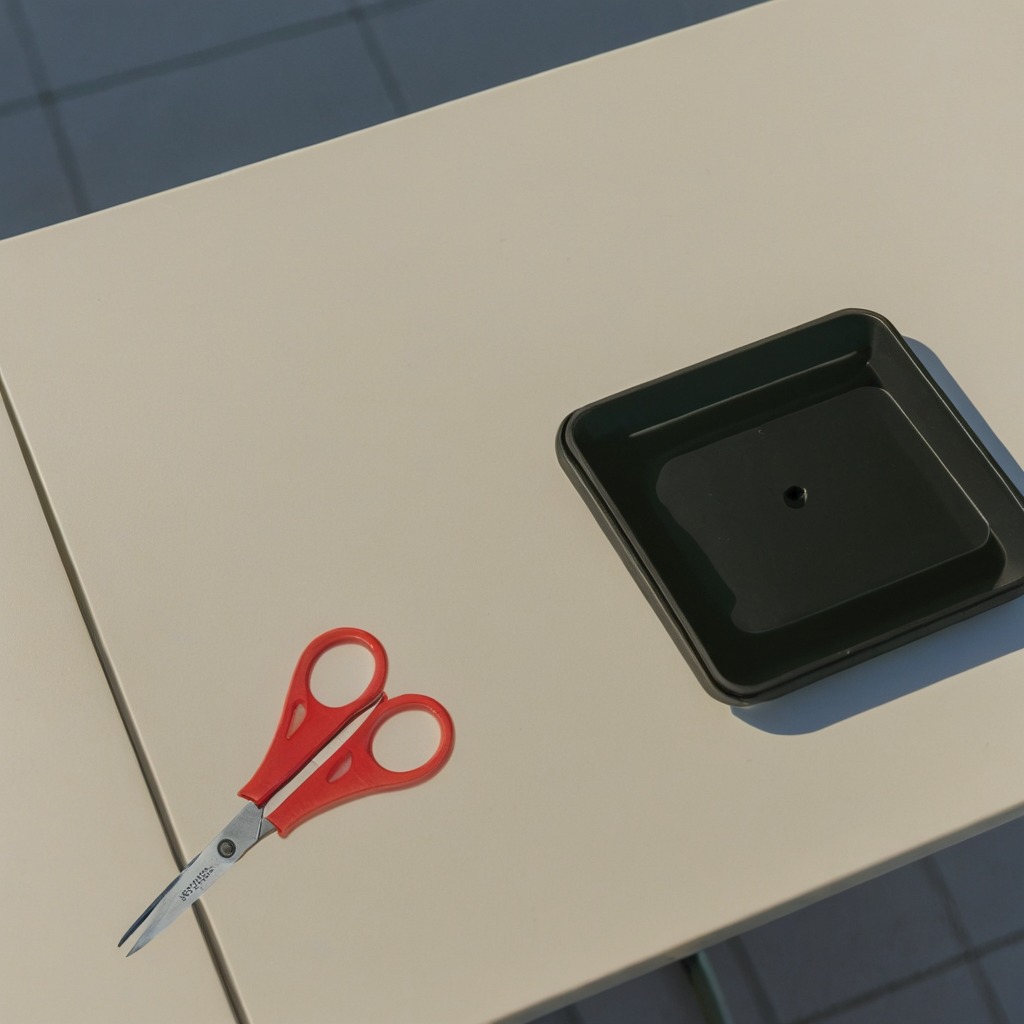
A scissor is lying on the textured surface.